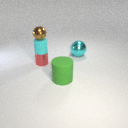
small cyan rubber cylinder above small red metal cylinder